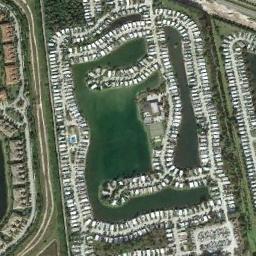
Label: mobile_home_park